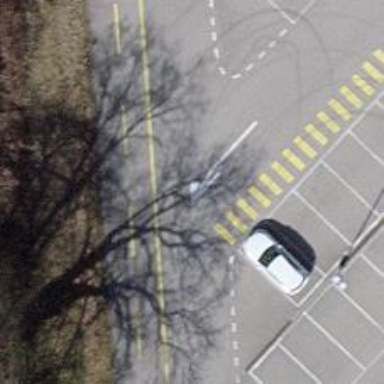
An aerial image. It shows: Asphalt parking aisle along service road.